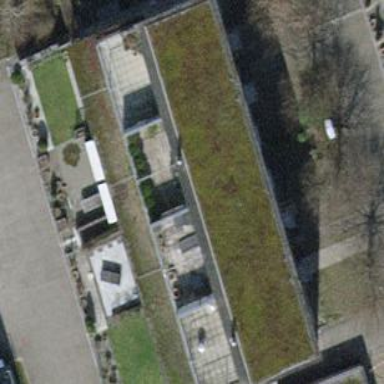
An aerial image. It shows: Terrace building.